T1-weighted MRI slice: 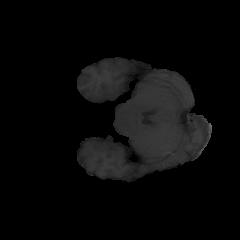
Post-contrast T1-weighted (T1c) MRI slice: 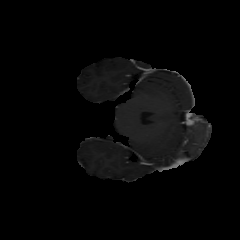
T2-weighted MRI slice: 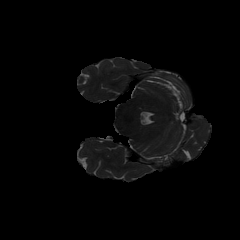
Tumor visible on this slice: no